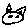
Label: cat